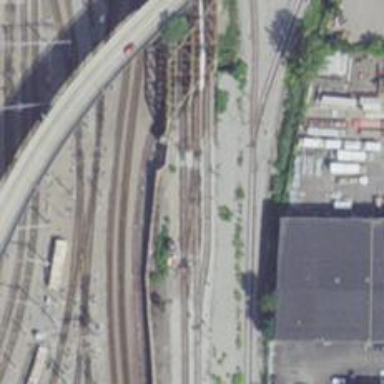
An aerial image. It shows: Yard area with electrified rail tracks.